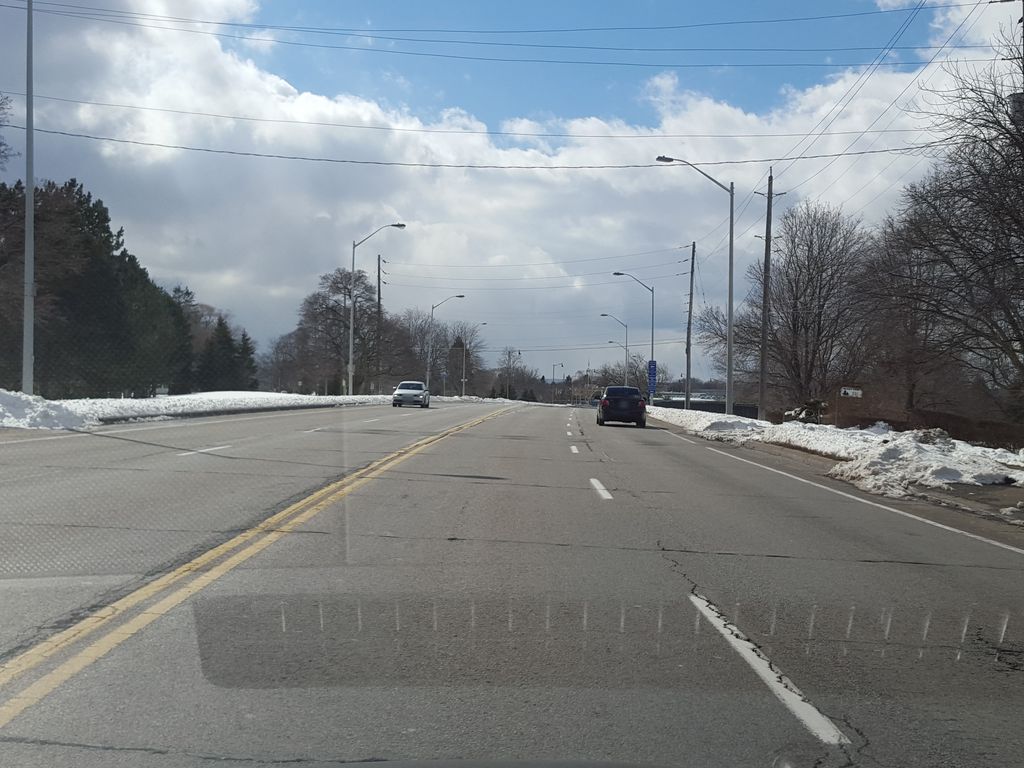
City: hamilton